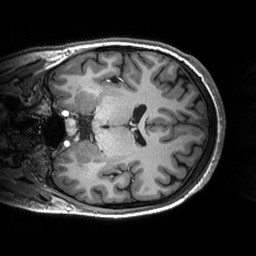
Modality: T1w
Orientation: coronal
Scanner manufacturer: siemens
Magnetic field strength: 3 T
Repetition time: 2.53 s
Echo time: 0.00288 s